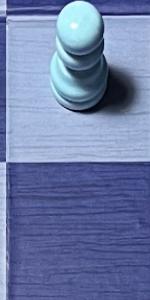
Label: Empty